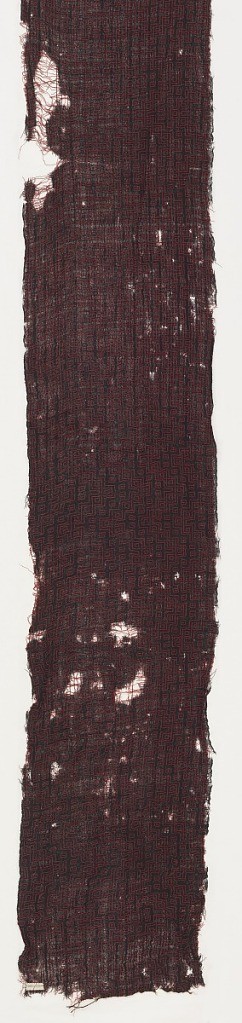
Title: Fragment
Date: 100 BC–800 AD
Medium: Technique: plain weave with continuous supplementary warp and weft patterning
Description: Fragment with a plain blue cloth background with red geometrical motifs.